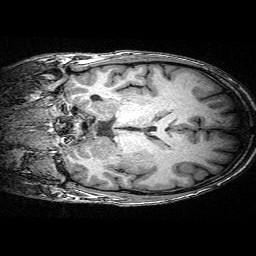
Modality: T1w
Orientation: coronal
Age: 51
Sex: male
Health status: ill
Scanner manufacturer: siemens
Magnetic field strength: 3 T
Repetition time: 0.0025 s
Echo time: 0.00336 s